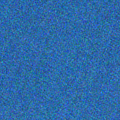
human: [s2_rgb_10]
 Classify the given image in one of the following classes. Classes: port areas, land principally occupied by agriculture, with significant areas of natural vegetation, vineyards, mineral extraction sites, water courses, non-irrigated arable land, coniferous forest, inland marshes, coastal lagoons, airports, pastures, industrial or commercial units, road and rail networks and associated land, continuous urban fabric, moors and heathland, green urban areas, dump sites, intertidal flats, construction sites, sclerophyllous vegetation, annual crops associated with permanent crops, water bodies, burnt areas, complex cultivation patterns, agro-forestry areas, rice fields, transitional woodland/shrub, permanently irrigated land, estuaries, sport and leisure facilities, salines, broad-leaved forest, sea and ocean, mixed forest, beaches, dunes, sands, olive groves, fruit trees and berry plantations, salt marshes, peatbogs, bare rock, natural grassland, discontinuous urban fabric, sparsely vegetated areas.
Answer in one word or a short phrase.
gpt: sea and ocean